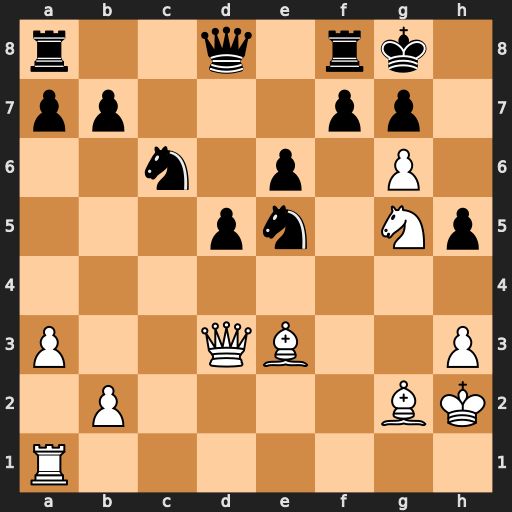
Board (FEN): r2q1rk1/pp3pp1/2n1p1P1/3pn1Np/8/P2QB2P/1P4BK/R7
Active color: w
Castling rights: -
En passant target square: -
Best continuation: gxf7+ Rxf7 Qh7+